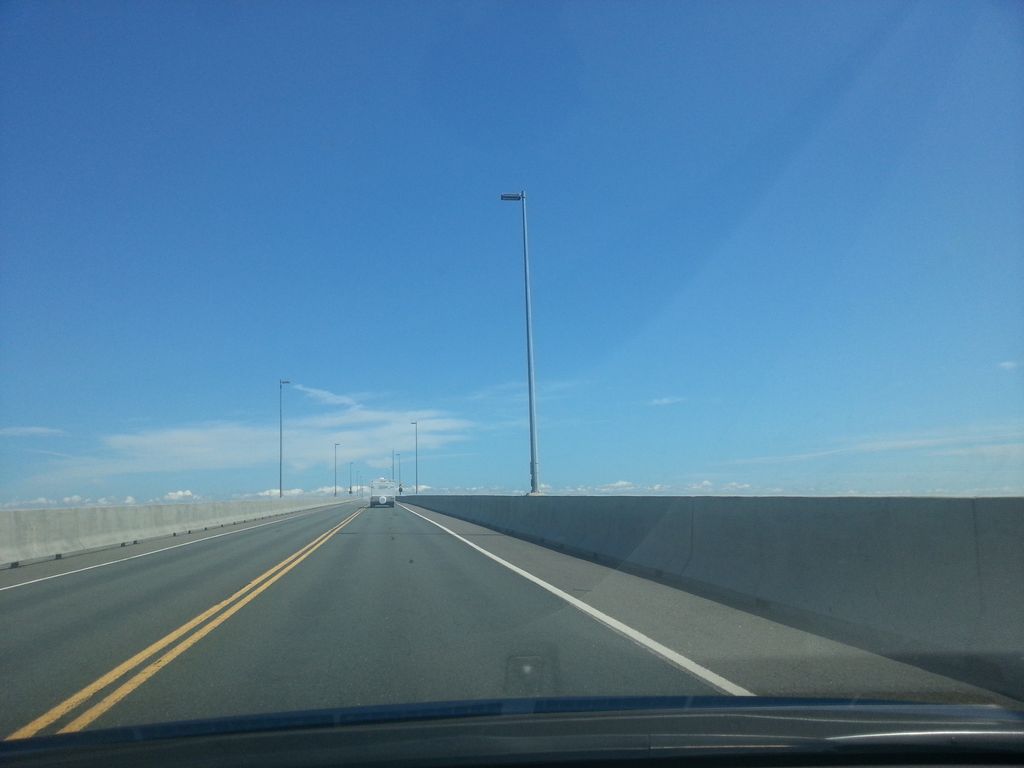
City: charlottetown